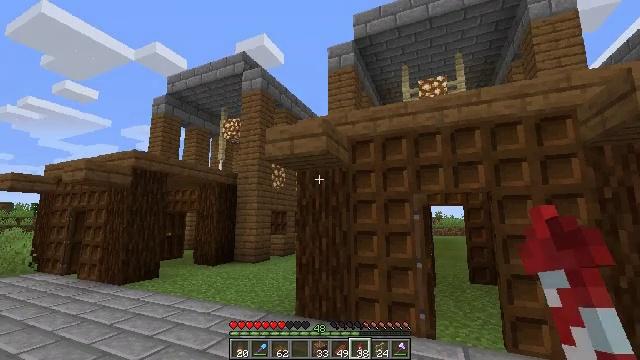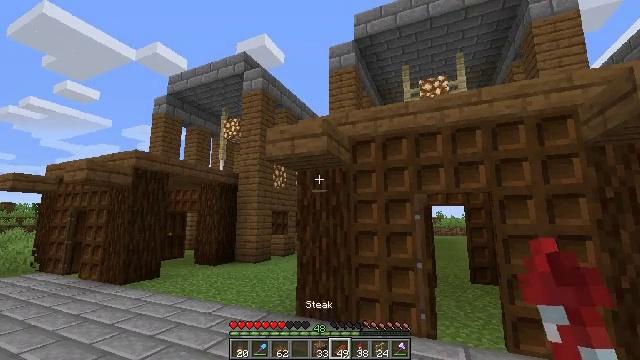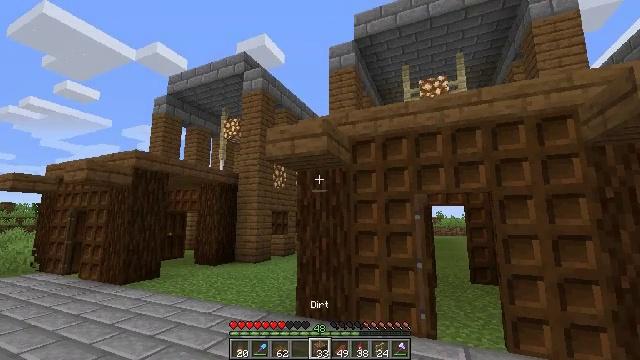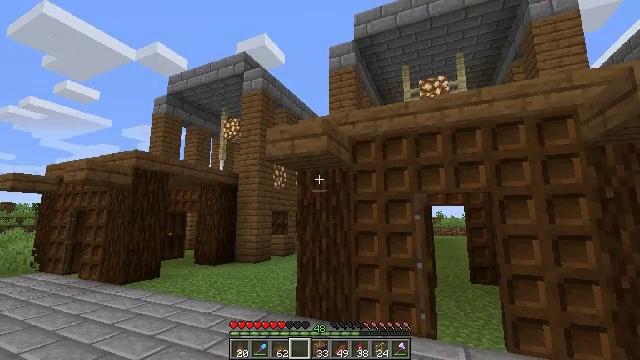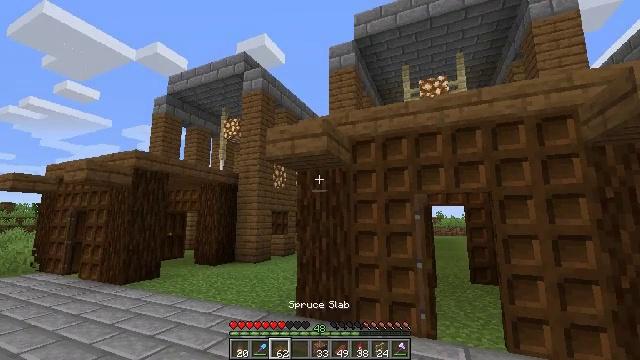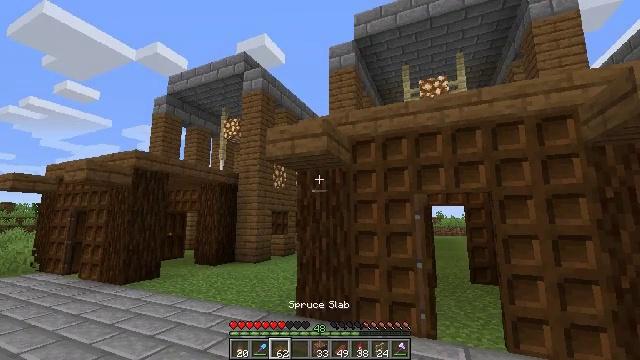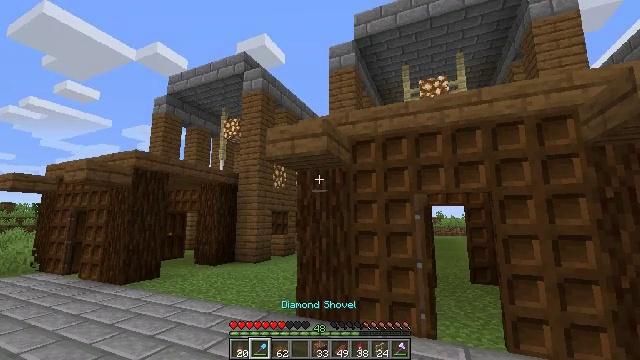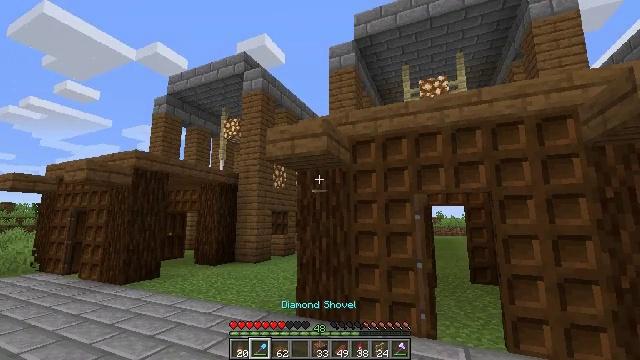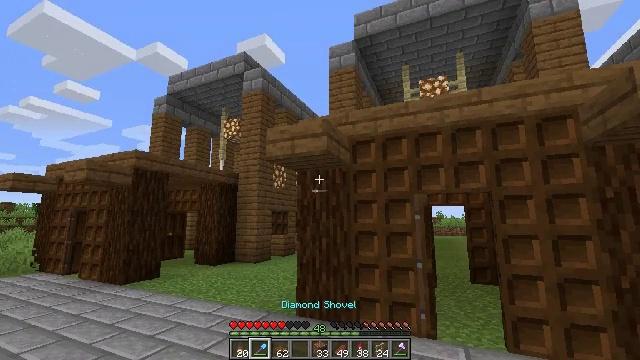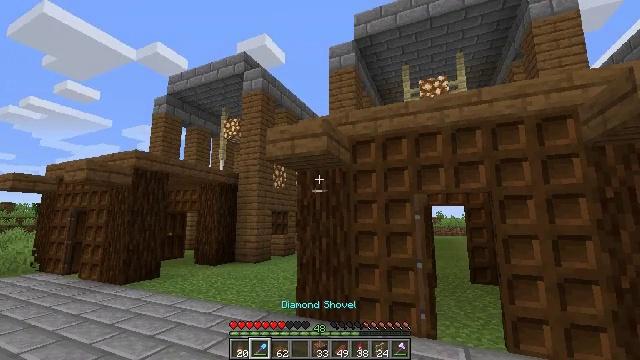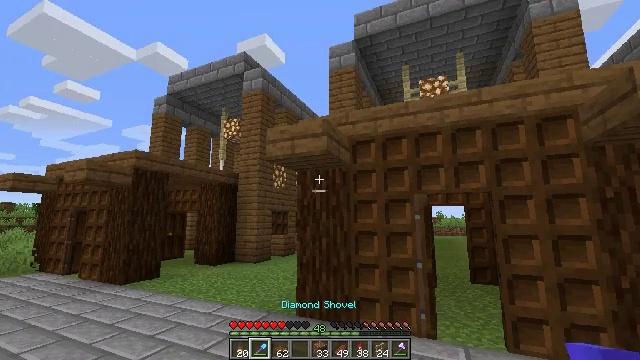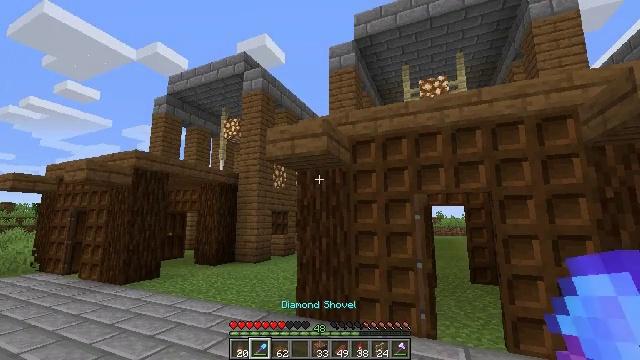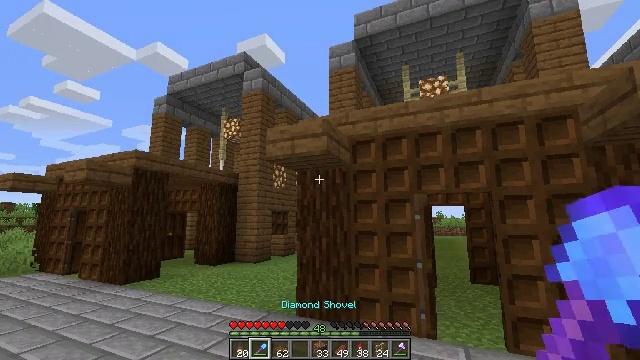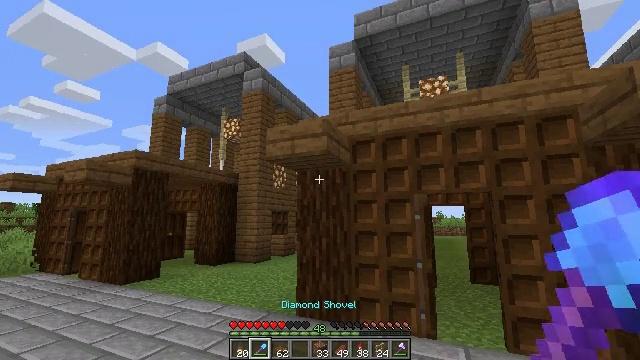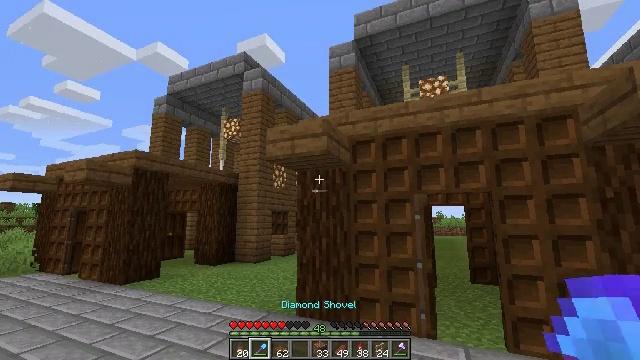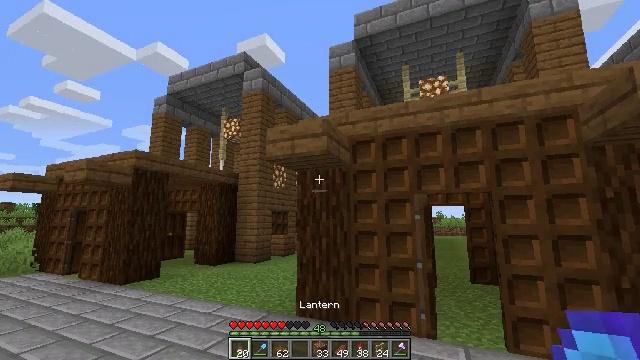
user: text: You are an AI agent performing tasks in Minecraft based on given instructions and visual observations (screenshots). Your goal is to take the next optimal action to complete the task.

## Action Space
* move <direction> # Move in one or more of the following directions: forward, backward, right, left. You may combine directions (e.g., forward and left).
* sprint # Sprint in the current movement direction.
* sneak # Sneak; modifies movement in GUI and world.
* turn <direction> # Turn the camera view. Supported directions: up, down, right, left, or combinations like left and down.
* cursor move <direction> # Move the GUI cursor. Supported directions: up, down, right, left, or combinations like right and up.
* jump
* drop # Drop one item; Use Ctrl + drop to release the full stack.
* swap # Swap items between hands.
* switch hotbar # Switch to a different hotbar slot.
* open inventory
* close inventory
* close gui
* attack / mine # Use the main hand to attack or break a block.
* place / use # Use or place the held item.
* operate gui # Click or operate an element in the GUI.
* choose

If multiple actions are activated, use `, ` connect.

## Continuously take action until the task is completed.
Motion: motion action
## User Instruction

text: Gather the spruce slab by holding left button.
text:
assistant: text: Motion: no_op
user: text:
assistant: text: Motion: no_op
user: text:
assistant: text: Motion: no_op
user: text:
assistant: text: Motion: no_op
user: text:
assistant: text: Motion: no_op
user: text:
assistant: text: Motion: no_op
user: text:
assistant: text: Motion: no_op
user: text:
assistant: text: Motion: no_op
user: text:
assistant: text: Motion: no_op
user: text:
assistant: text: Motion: no_op
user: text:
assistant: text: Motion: no_op
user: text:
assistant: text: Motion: no_op
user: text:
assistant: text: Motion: no_op
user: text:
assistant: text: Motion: no_op
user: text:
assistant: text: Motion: no_op
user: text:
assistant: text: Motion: no_op
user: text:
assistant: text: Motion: move forward
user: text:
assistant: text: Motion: move forward
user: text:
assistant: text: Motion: move forward
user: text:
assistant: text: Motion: move forward
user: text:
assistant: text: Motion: move forward, turn up
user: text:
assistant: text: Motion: move forward, turn up
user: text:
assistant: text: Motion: move forward, turn up
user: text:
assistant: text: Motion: move forward, turn left and up
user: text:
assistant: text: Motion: move forward, turn left and up
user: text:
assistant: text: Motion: turn left and up
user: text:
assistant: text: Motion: no_op
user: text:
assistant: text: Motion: no_op
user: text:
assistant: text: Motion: no_op
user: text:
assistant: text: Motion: no_op